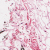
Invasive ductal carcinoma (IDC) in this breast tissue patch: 0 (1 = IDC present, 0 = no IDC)